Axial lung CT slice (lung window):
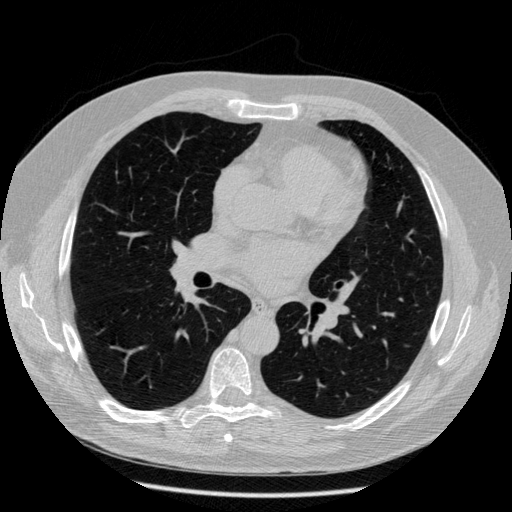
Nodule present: no